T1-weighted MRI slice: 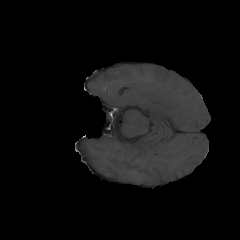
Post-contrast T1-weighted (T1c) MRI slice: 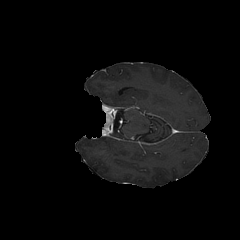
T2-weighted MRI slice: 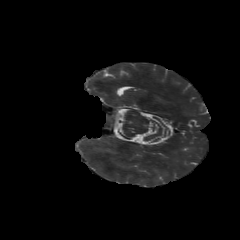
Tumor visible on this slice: no